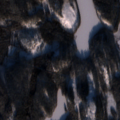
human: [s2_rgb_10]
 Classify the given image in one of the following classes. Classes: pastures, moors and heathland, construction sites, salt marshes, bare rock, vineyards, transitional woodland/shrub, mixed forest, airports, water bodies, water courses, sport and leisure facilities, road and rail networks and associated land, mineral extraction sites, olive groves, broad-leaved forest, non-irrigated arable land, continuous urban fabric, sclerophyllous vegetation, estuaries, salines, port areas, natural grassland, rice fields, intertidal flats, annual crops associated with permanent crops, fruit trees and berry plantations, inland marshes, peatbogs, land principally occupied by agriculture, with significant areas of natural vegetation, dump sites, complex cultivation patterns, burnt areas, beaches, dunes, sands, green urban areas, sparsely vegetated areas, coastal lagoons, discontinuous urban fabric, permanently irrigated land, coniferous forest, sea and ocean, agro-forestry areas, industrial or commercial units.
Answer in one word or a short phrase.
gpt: coniferous forest, mixed forest